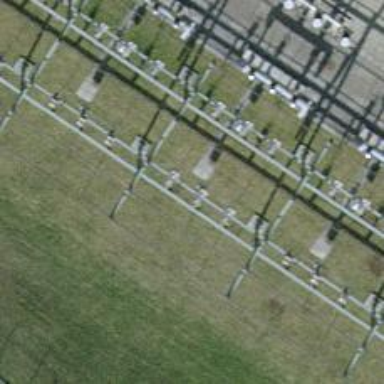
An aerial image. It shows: Power line in the image.